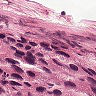
Metastatic tissue present: yes